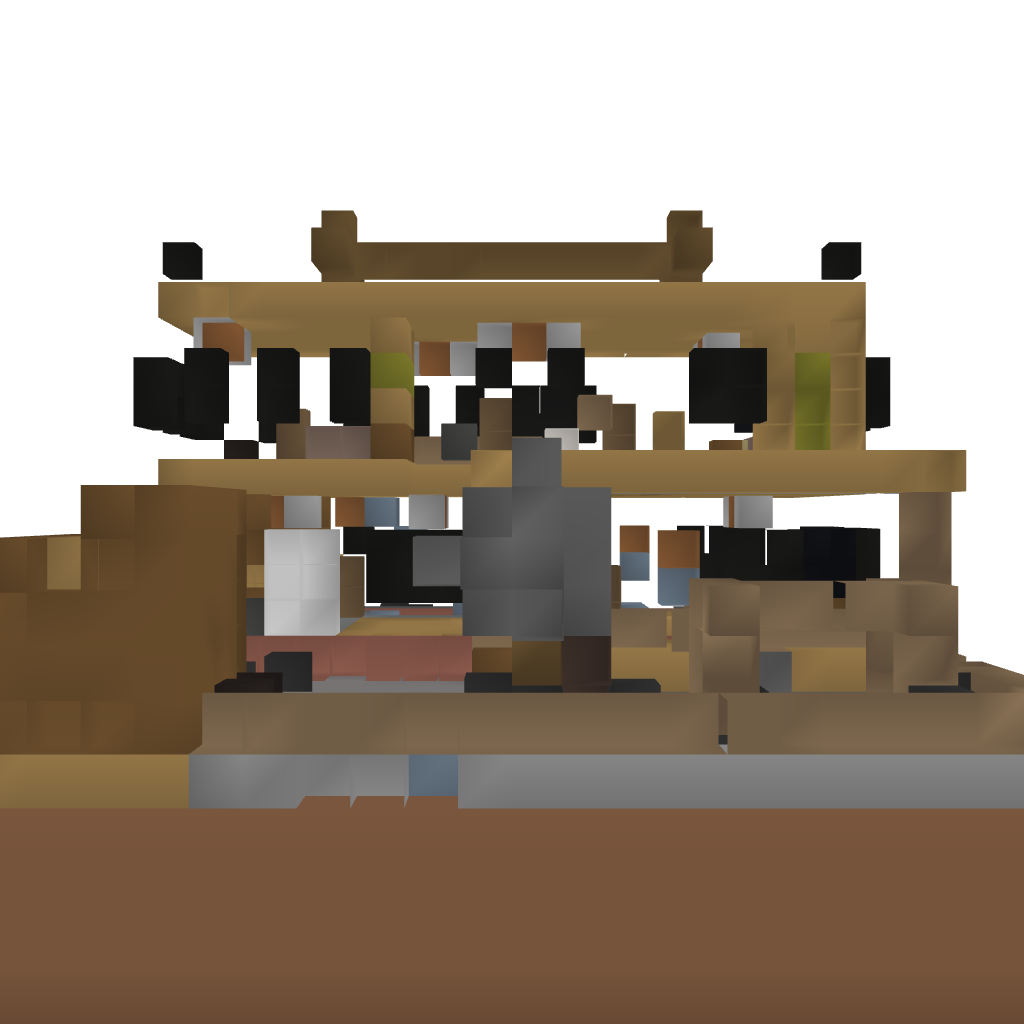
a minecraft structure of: Middle-class Modern I-shaped House with Backyard